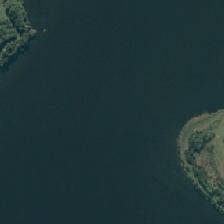
Land cover: lake_pond